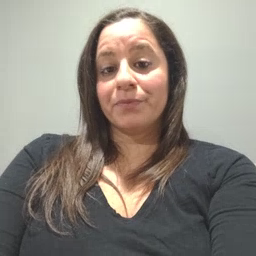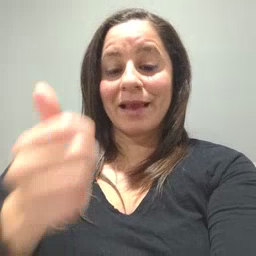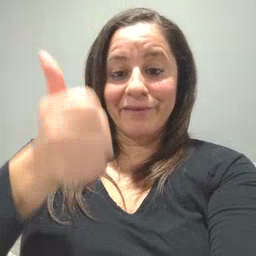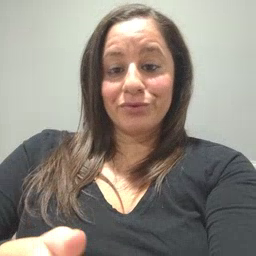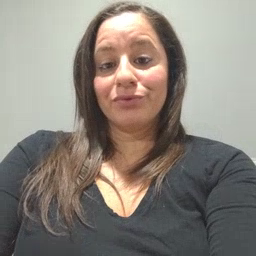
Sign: every